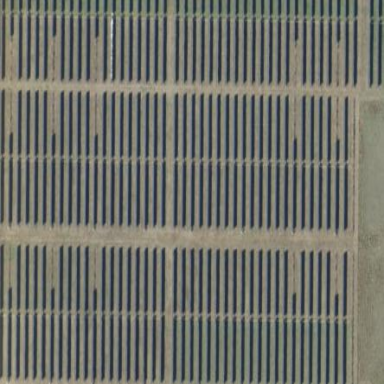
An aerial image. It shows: Solar power generator with photovoltaic panels.